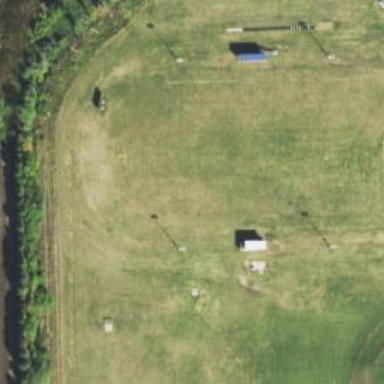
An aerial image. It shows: Mast structure.